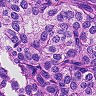
Metastatic tissue present: yes